Interaction volume radius: 10 \u00c5
Interaction volume height: 25 \u00c5
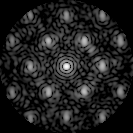
Disorder parameter: 0.4506